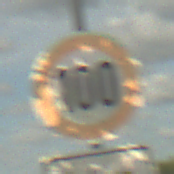
Verkehrszeichen: Geschwindigkeit100
Zusatzzeichen unten: Entfernungsangaben2
Umgebung: Outdoor, RoadRail
Tageszeit: Midday
Wetter: PartlyCloudy
Licht: Natural
Jahreszeit: NotSpecified
Kontrast: HighContrast